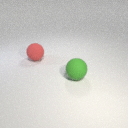
large green rubber sphere to the right of large red rubber sphere